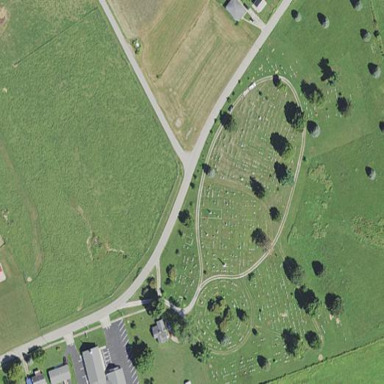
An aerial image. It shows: Cemetery.